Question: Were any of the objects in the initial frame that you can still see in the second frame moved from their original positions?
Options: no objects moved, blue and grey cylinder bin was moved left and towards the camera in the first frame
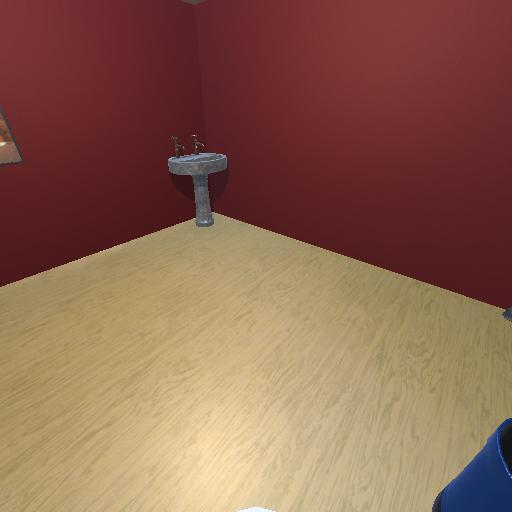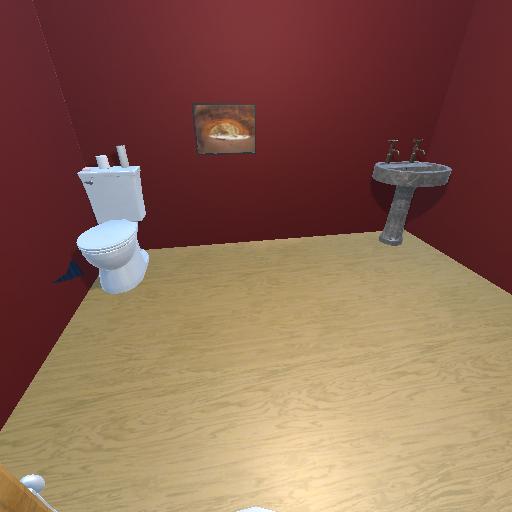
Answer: no objects moved